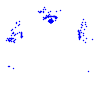
Particle: pion